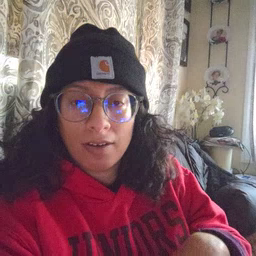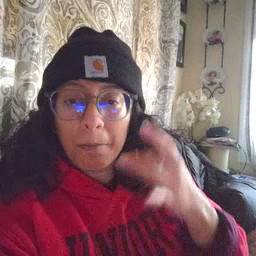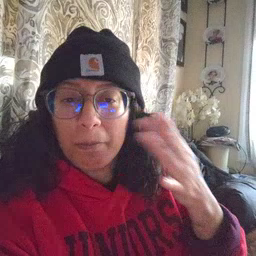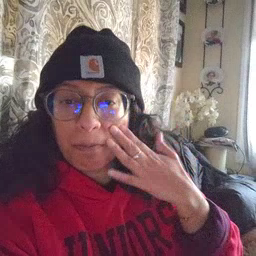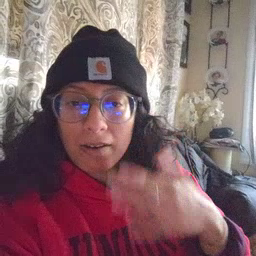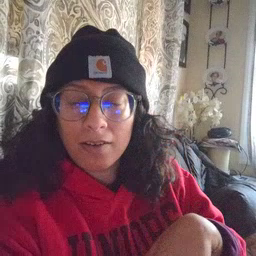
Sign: bee